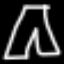
Label: pants